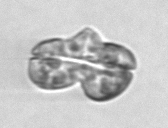
Label: Karenia